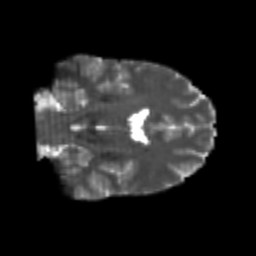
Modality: T2w
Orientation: coronal
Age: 26
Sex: male
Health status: healthy
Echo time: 0.074 s